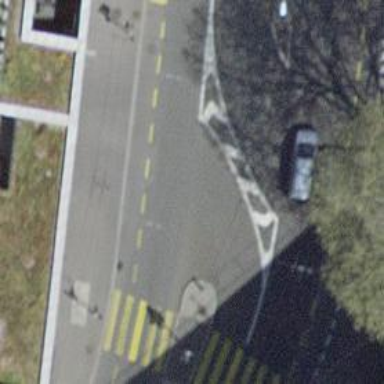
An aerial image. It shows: Primary highway with asphalt surface. It has sidewalks on both sides and designated cycle lane. Trolley wires are present along the road.